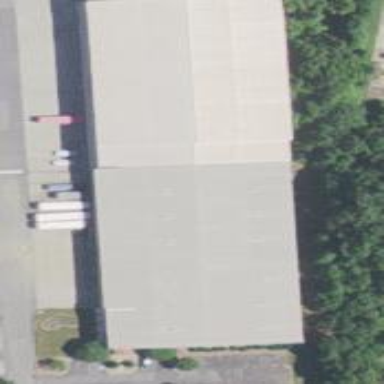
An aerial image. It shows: Warehouse building.